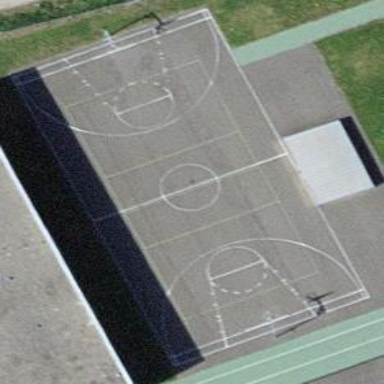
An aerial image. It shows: Basketball court on pitch.